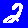
Digit: 2